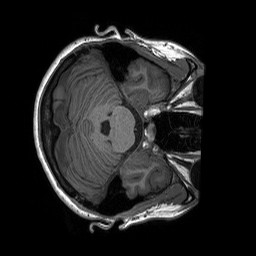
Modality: T1w
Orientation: axial
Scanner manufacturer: siemens
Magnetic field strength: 3 T
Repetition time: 2.3 s
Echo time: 0.00207 s